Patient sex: F
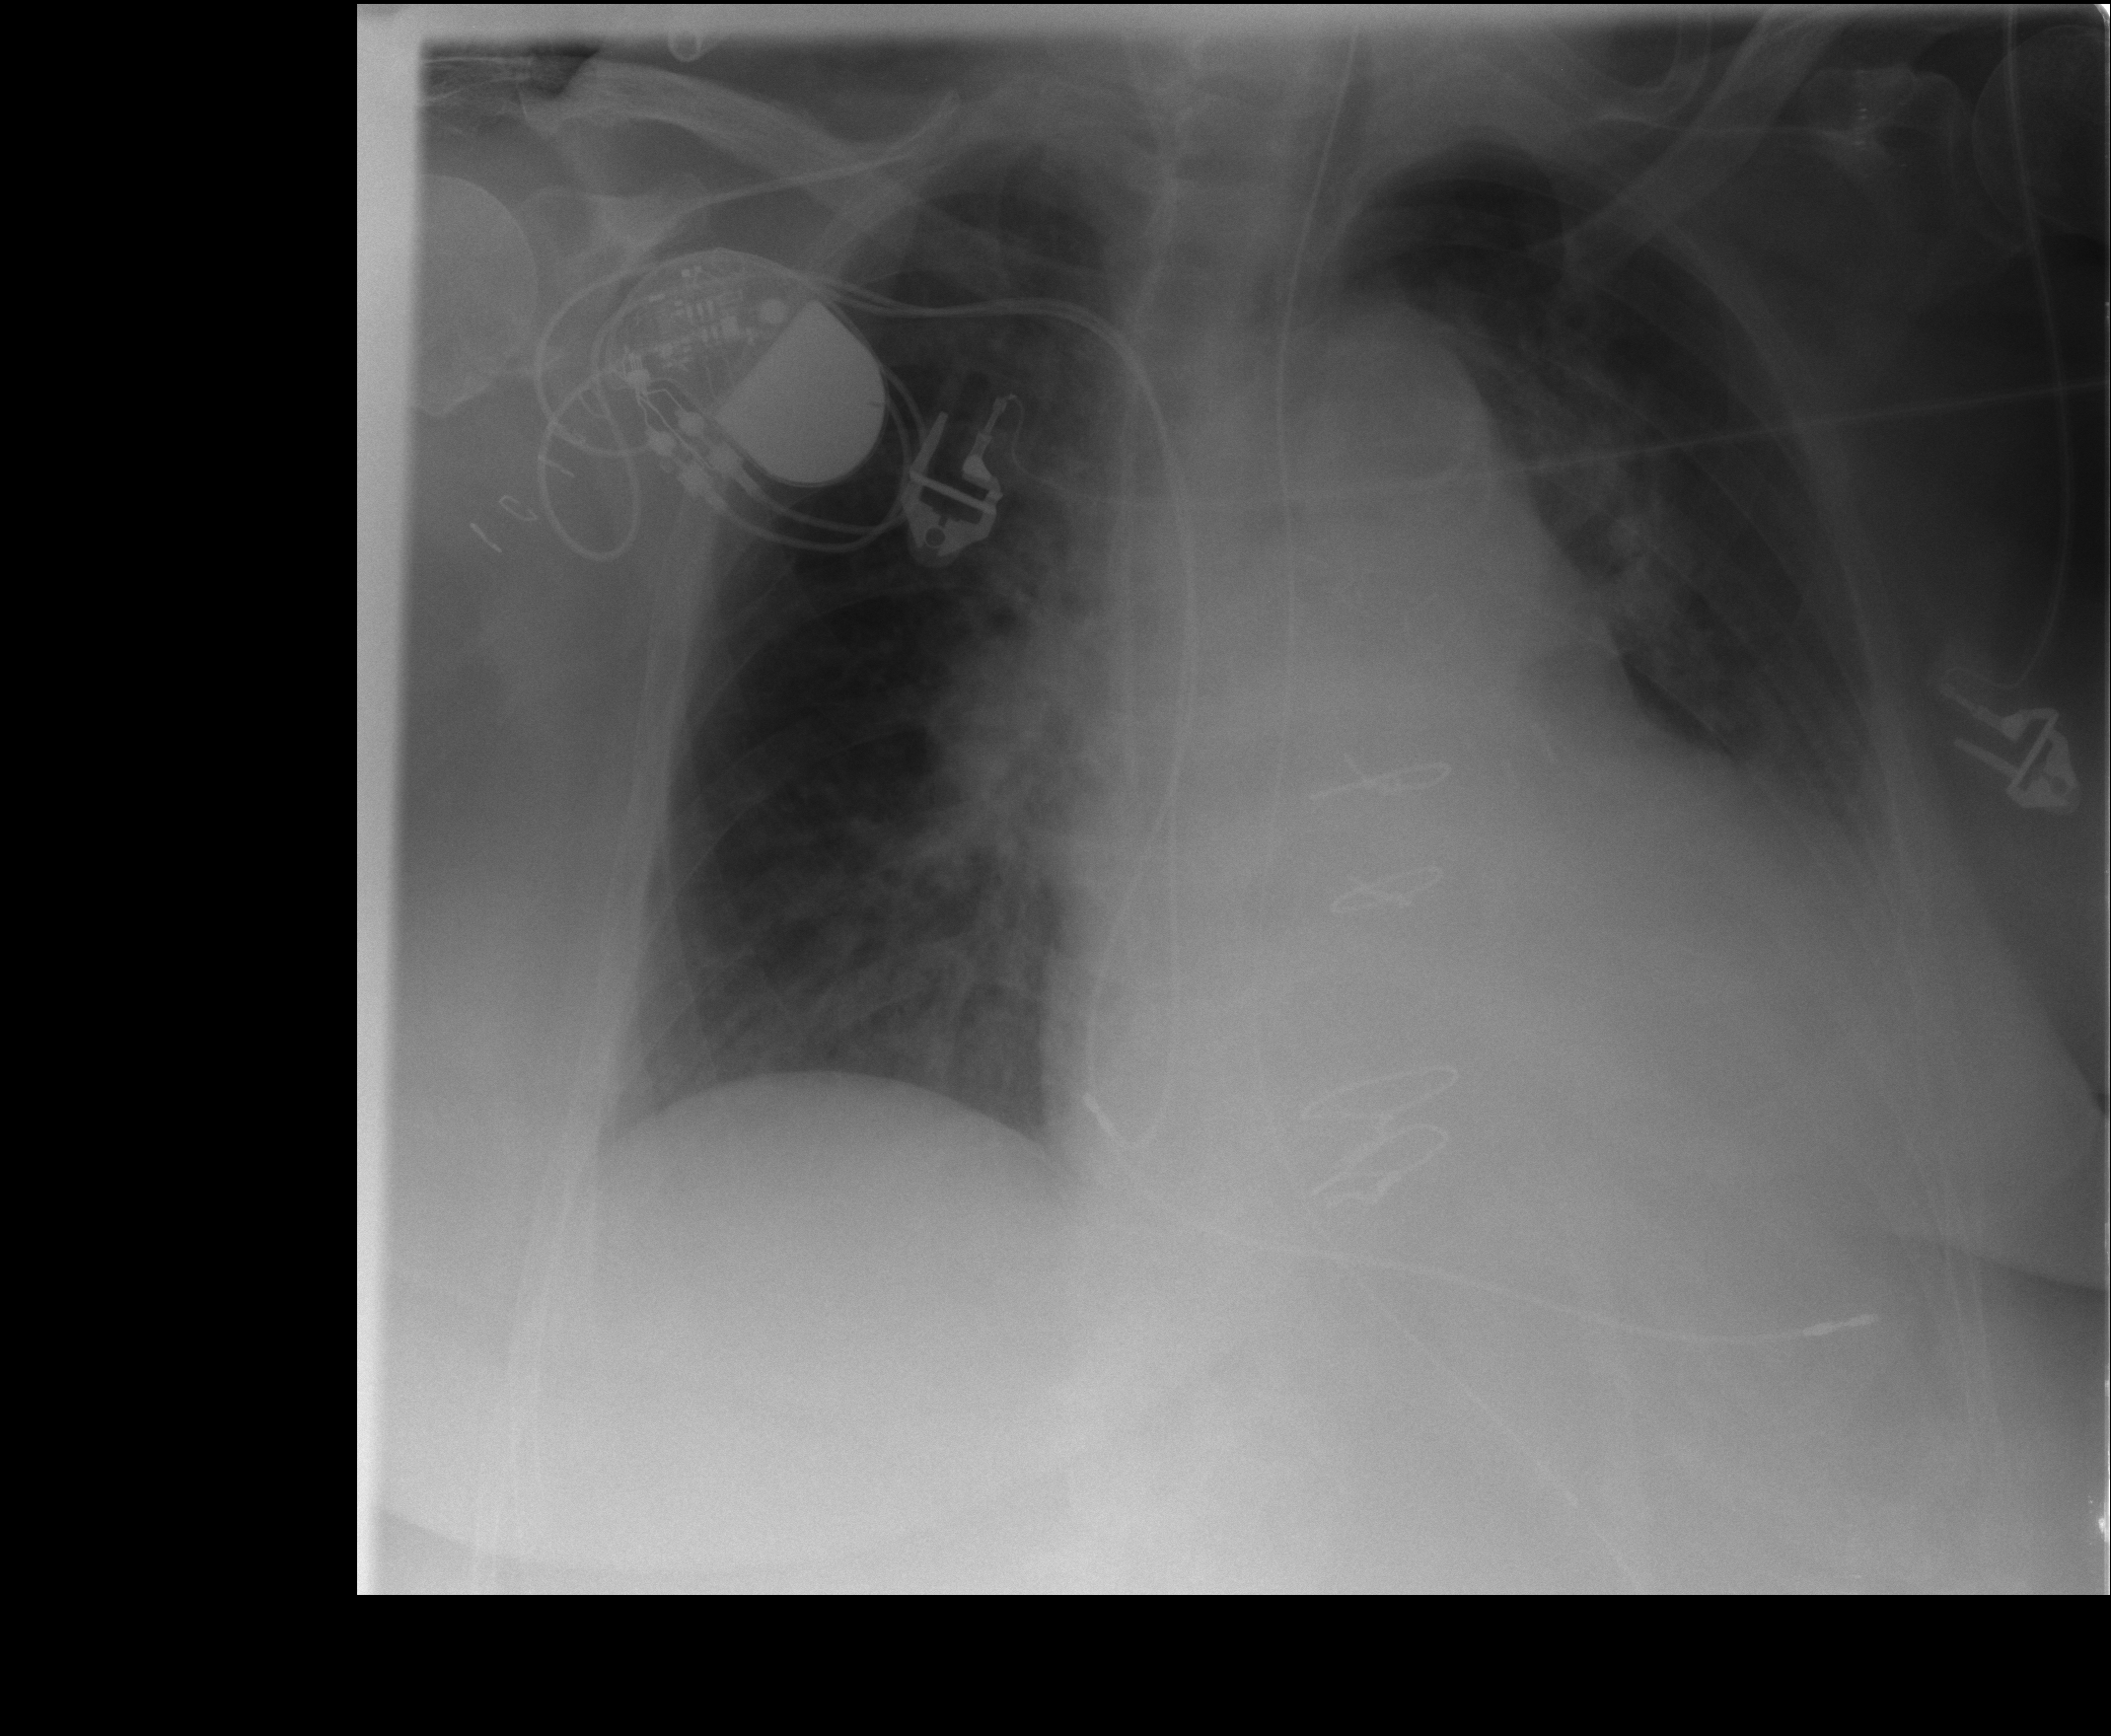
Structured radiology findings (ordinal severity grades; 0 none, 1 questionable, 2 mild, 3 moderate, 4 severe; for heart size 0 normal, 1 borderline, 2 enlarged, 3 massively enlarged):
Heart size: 2
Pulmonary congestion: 2
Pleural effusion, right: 0
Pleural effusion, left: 2
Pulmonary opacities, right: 0
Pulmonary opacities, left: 0
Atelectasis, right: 0
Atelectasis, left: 2